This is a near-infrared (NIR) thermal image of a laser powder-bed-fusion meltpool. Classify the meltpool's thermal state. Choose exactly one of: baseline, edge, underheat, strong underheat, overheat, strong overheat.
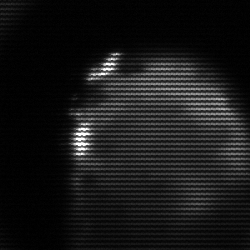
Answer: edge